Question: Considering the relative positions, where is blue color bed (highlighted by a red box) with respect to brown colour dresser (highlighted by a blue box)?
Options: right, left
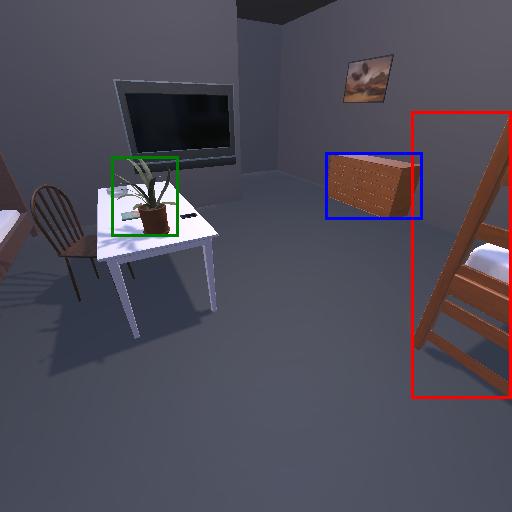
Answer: right